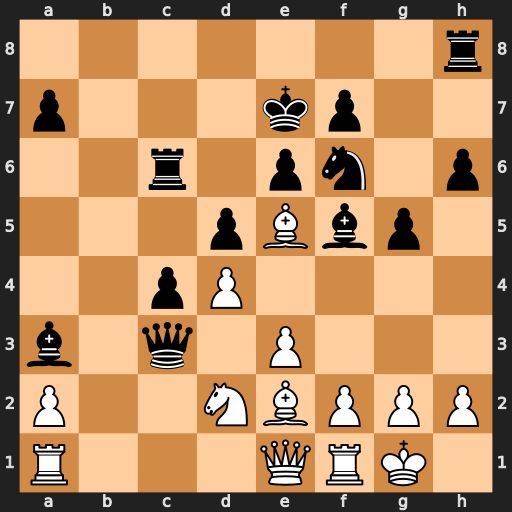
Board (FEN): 7r/p3kp2/2r1pn1p/3pBbp1/2pP4/b1q1P3/P2NBPPP/R3QRK1
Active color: w
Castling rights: -
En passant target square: -
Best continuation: Bxf6+ Kxf6 Ne4+ Bxe4 Qxc3